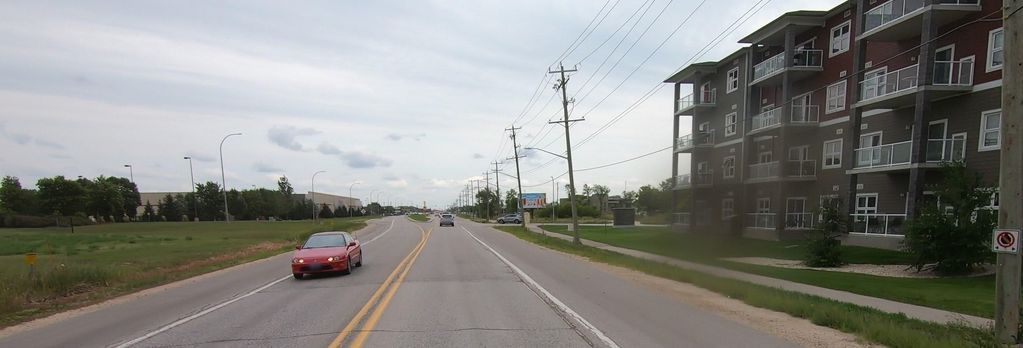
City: winnipeg